Question: i'm working on the following page:

i want to align the "more" button to the bottom of the container. This works if the title is at-least 2 lines. how can i add some margin if the text is single line ?
here is my css:
'''
.journeycontainer{
position: relative;
width: 940px;
margin-left: auto;
margin-right: auto;
'''
}
'''
.journey{
display: inline-block;
width: 400px;
float: left;
position: relative;
margin: 20px;
'''
}
'''
.journeycontent{
float: left;
margin-left: 20px;
position: relative;
'''
}
'''
.journeybutton{
margin-top: 14px;
margin-bottom: 0px;
position: absolute;
'''
}
basically i want change margin-top from journeybutton
Any suggestion is welcome
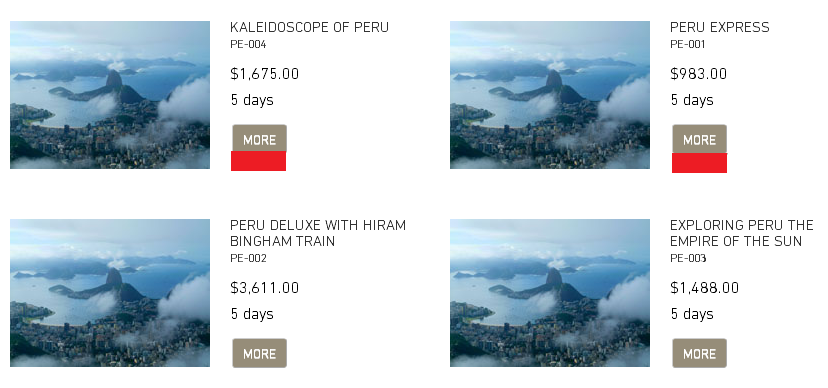
Answer: Use:
'''
.journeybutton{
bottom:0px;
left:0px
position: absolute;
}
'''